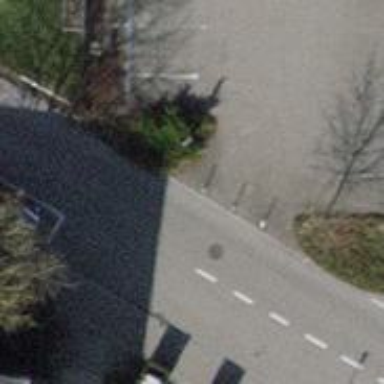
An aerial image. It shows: Bollard barrier.